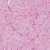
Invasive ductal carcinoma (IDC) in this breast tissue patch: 1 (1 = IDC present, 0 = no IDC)